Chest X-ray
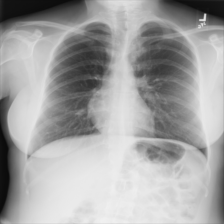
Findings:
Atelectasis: negative
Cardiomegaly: negative
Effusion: negative
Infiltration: negative
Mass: negative
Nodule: negative
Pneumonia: negative
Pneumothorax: negative
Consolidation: negative
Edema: negative
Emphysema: negative
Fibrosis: negative
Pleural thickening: negative
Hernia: negative